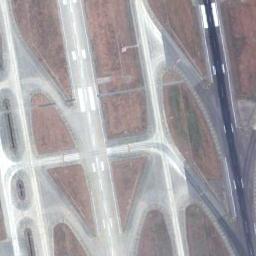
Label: runway